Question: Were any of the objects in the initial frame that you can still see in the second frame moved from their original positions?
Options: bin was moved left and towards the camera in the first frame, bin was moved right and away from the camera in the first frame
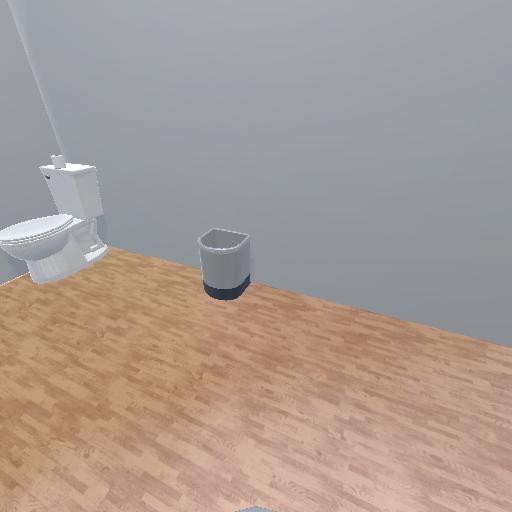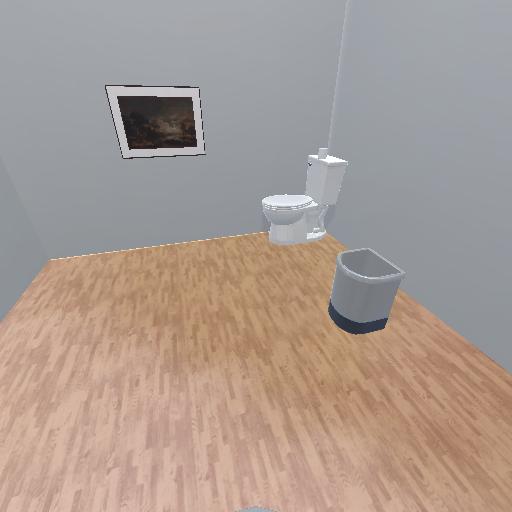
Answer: bin was moved left and towards the camera in the first frame